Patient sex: F
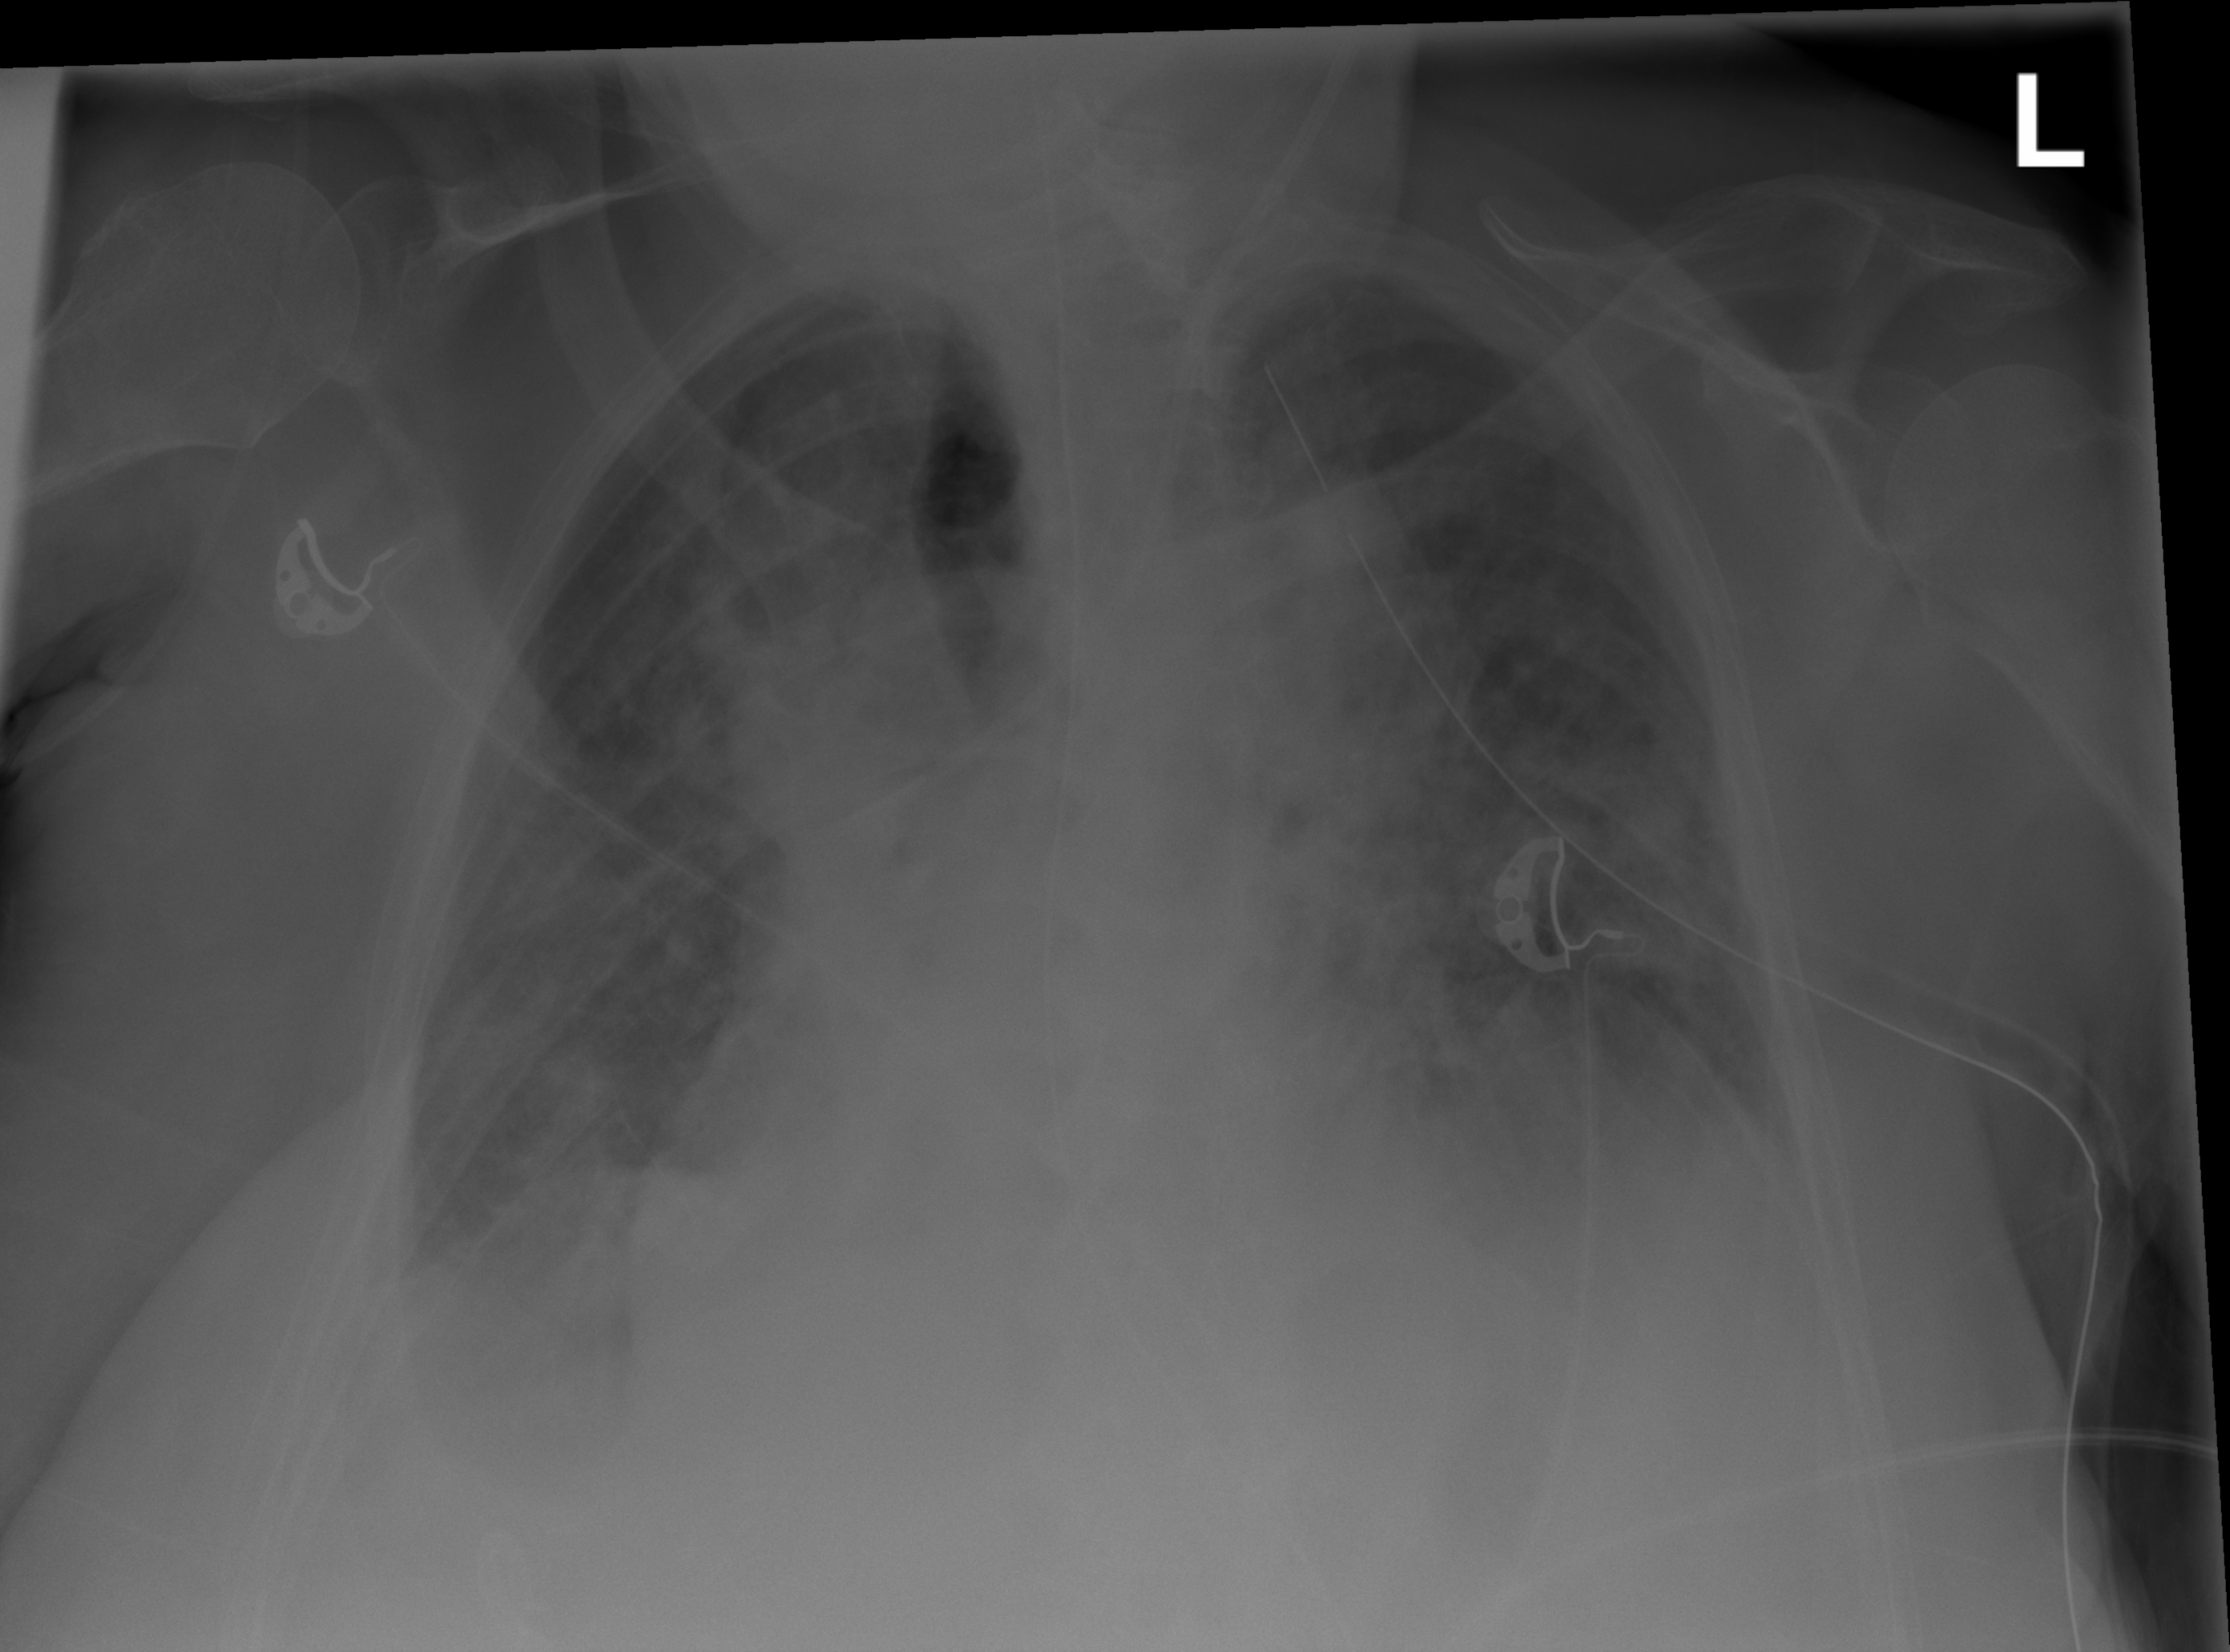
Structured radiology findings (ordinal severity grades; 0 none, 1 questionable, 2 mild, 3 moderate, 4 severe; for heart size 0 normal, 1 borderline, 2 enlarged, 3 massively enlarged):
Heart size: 0
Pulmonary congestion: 0
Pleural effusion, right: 3
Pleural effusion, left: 0
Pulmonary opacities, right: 2
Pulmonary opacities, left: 3
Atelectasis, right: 2
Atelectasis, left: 2